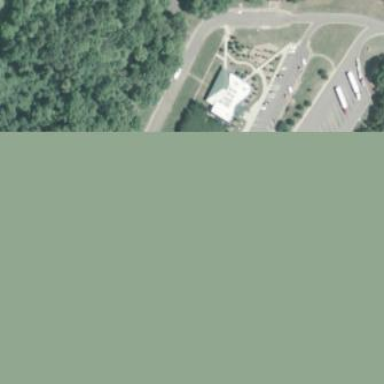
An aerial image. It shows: Rest area along the road.